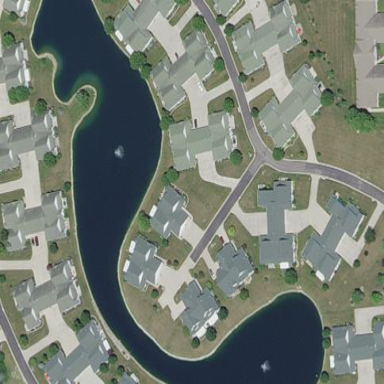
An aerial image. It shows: Condominium within residential area.